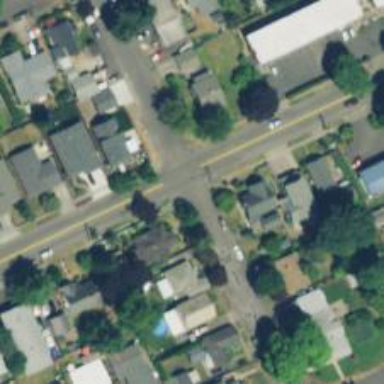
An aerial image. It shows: Residential road with sidewalk on the left.